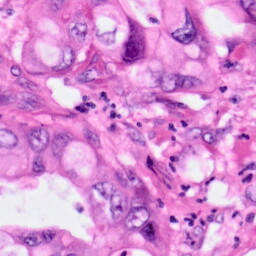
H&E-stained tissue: Pancreatic